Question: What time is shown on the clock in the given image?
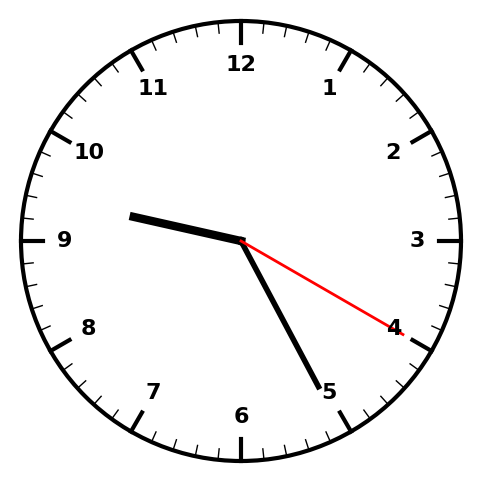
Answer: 09:25:20